Question: I want to set some text-blocks by TCPDF. But I have some problems with font size. First text block is on x-y/5-5, and his font size is 5 to. But it is samaller then 5. Font-size in TCPDF is not in the same units like other dimensions ?

'''
$text1 = 'AAAg';
$text1_x = 5;
$text1_y = 5;
$text1_font_size = 5;
$text2 = 'BBBg';
$text2_x = 10;
$text2_y = 10;
$text2_font_size = 10;
$text3 = 'CCCg';
$text3_x = 15;
$text3_y = 15;
$text3_font_size = 15;
// I tried $pdf->Cell and $pdf->Text... both are doing the same...
'''
<URL>
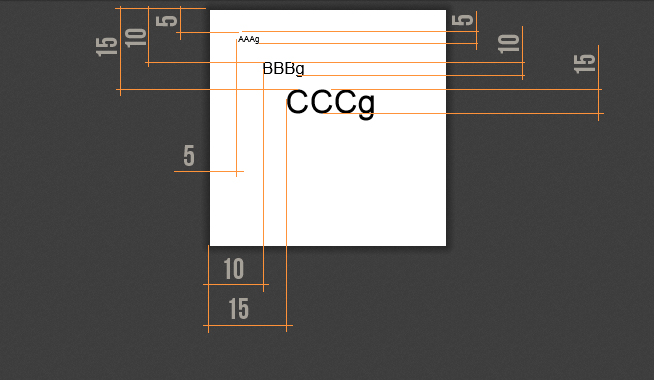
Answer: OK I found answer and solution. When we create new PDF document in tcPDF, dimensions units whole document can be in formats like mm, cm, pt, px. But fonts are in points - pt.
So solution...
1. Set the documents units with 'setPageUnit'.
2. If we have dimensions in pixels, we must convert it by 'pixelsToUnits'.
:
'''
$pdf->setPageUnit('pt');
$document_width = $pdf->pixelsToUnits('100');
$document_height = $pdf->pixelsToUnits('100');
$x = $pdf->pixelsToUnits('20');
$y = $pdf->pixelsToUnits('20');
$font_size = $pdf->pixelsToUnits('20');
$txt = 'AAAg';
$pdf->SetFont ('helvetica', '', $font_size , '', 'default', true );
$pdf->Text ( $x, $y, $txt, false, false, true, 0, 0, '', false, '', 0, false, 'T', 'M', false );
'''